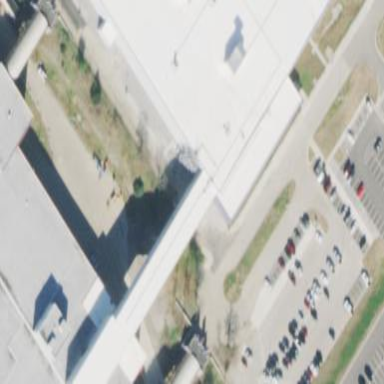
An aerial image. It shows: Industrial building located near trestle bridge.